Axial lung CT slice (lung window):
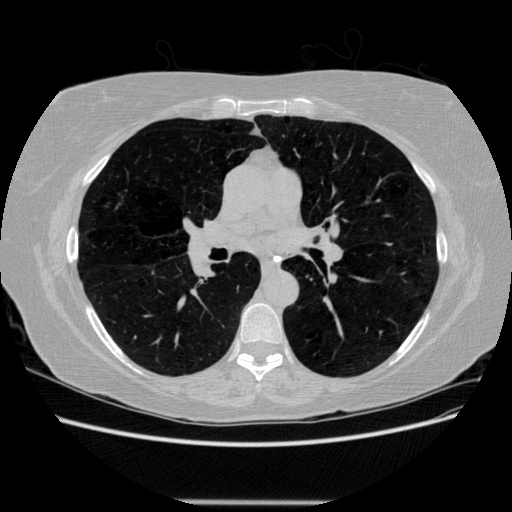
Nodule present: no